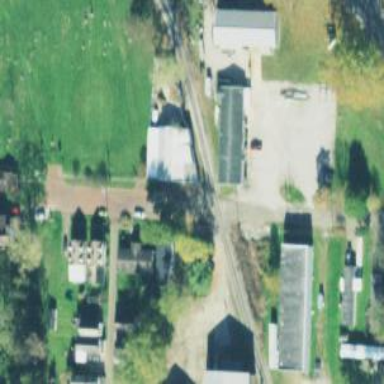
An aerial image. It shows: Level crossing along the railway.